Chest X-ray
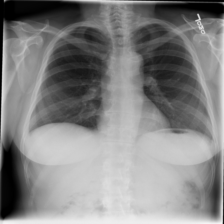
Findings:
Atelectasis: negative
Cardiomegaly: negative
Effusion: negative
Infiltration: negative
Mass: negative
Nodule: negative
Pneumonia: negative
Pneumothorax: negative
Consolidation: negative
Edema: negative
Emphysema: negative
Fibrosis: negative
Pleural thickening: negative
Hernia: negative